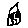
Label: house